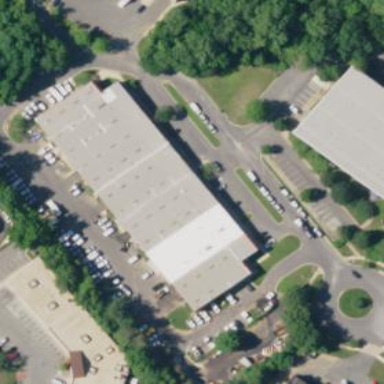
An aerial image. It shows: Commercial building.